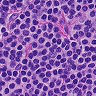
Metastatic tissue present: no